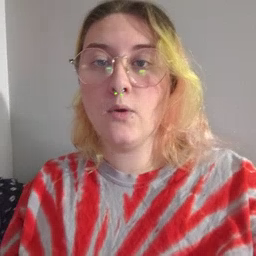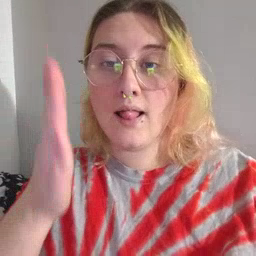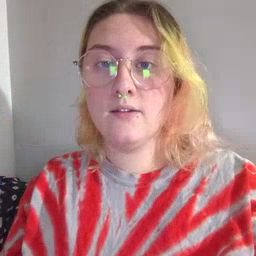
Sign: will